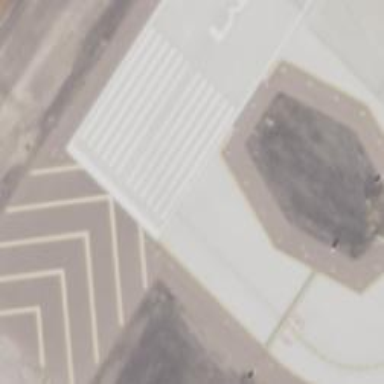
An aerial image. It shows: View of taxiway at the airport.